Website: slack
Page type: billing-address
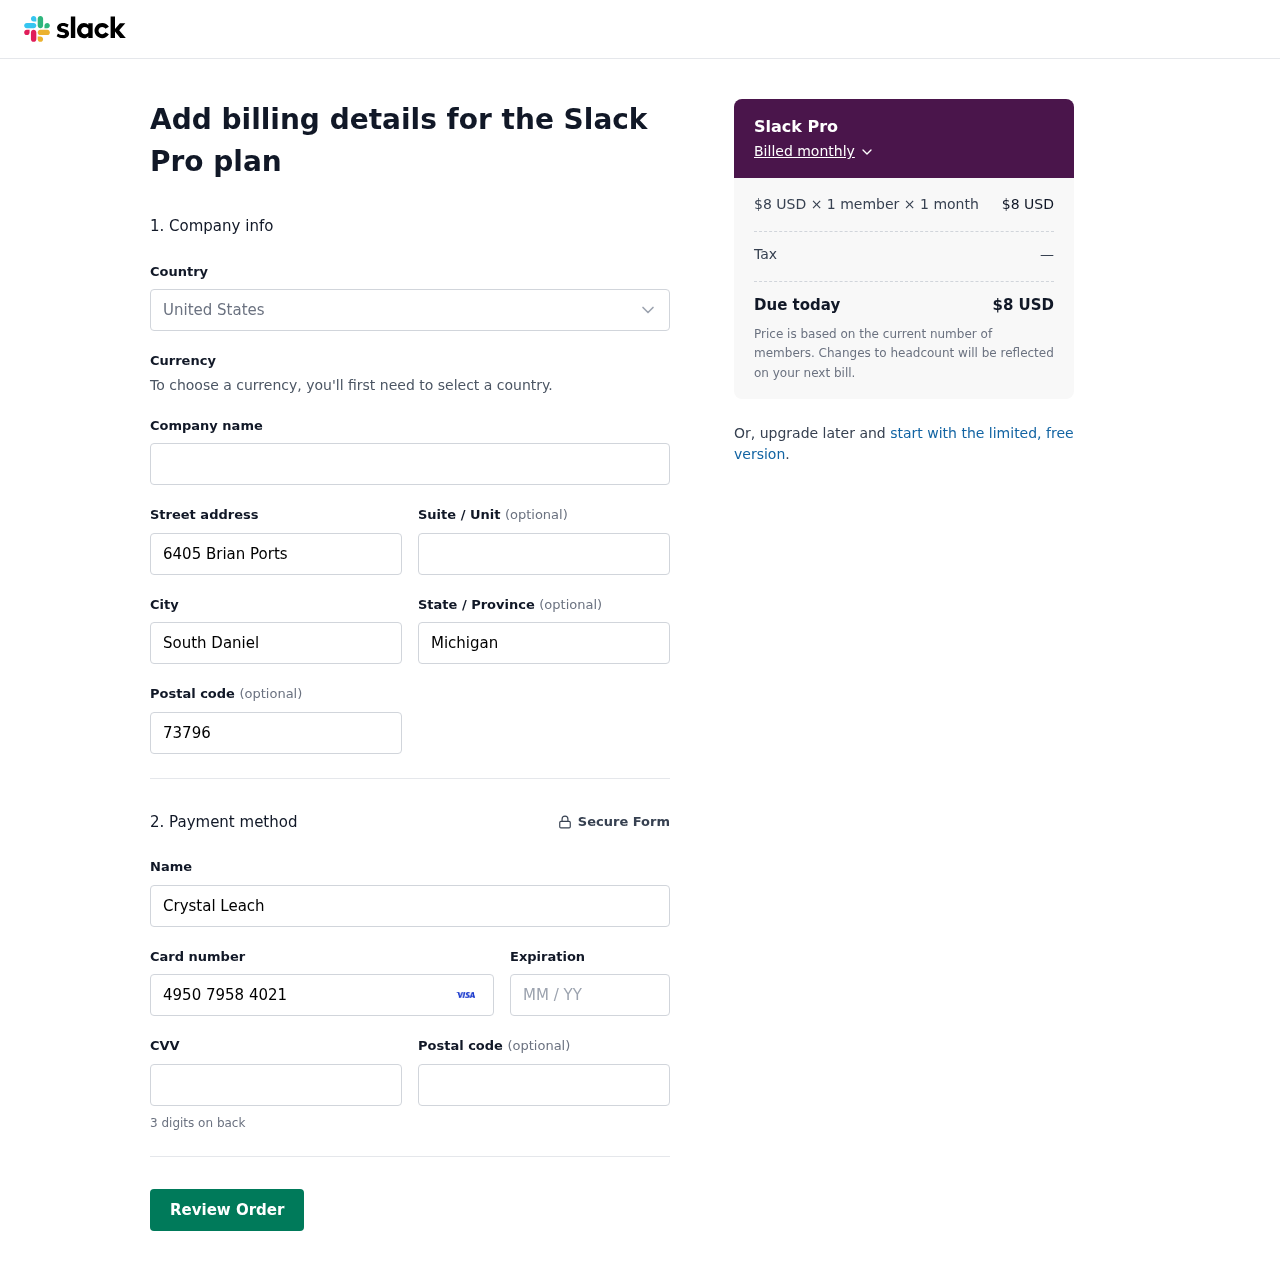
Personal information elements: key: PII_CARD_CVV
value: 263
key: PII_CARD_EXPIRY
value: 03/29
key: PII_CARD_NUMBER
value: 4950 7958 4021 8843
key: PII_CITY
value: South Daniel
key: PII_COUNTRY
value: United States
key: PII_FULLNAME
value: Crystal Leach
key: PII_POSTCODE
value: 73796
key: PII_STATE
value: Michigan
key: PII_STREET
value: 6405 Brian Ports
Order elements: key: ORDER_PLAN_PRICE
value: $8 USD
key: ORDER_NUM_MEMBERS
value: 1 member
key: ORDER_NUM_MONTHS
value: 1 month
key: ORDER_SUBTOTAL
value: $8 USD
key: ORDER_TAX
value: —
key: ORDER_TOTAL
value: $8 USD